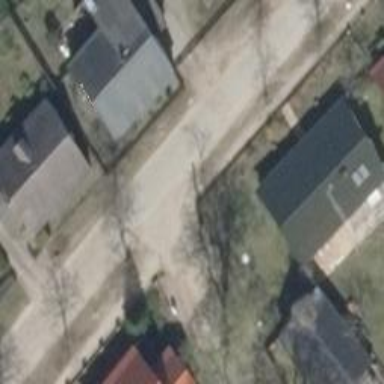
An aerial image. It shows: Residential road with compacted surface and no sidewalk.